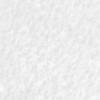
Label: no_change